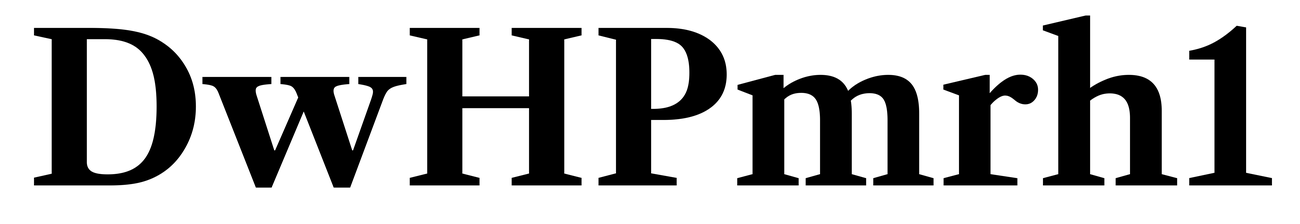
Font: LibreCaslonText_Bold